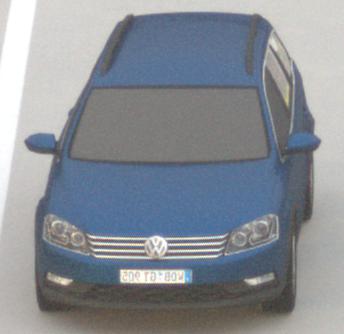
Make: VW
Model: Passat Alltrack 1.8 TSI
Detailed model: Passat (B7) Alltrack
Model produced from: 2012/03
Model produced until: 2013/06
Doors: 5
Color: blue
Road condition: dry road
Daytime: sunrise or sunset
Contrast: low contrast